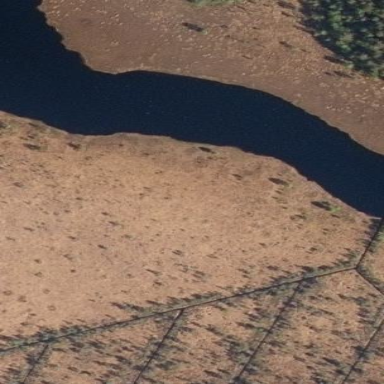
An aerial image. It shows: Marshy wetland area.